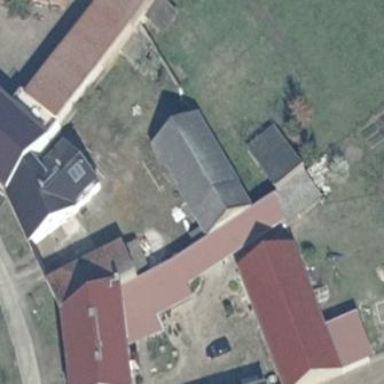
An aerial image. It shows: Gabled building with roof oriented along its structure.